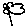
Label: flower